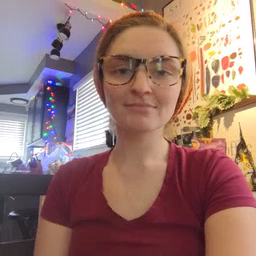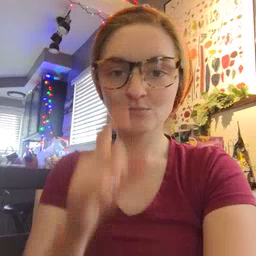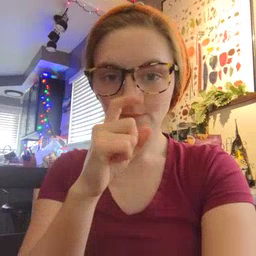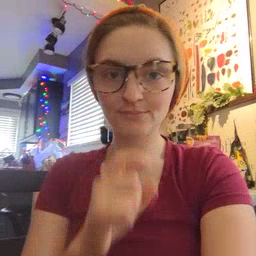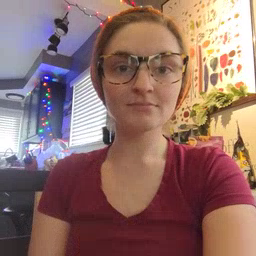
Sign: doll